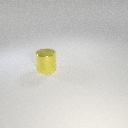
large yellow metal cylinder